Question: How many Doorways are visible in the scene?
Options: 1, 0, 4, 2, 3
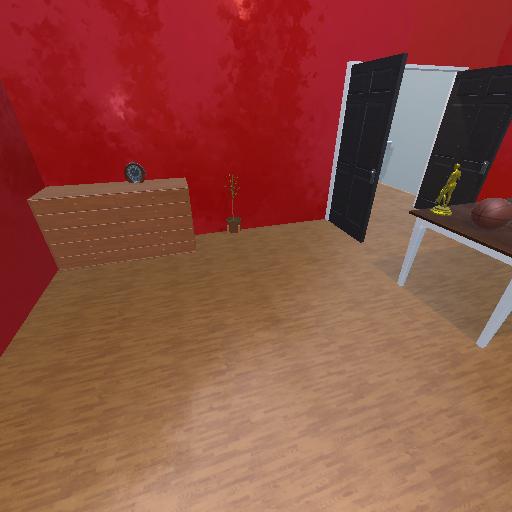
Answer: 1